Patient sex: M
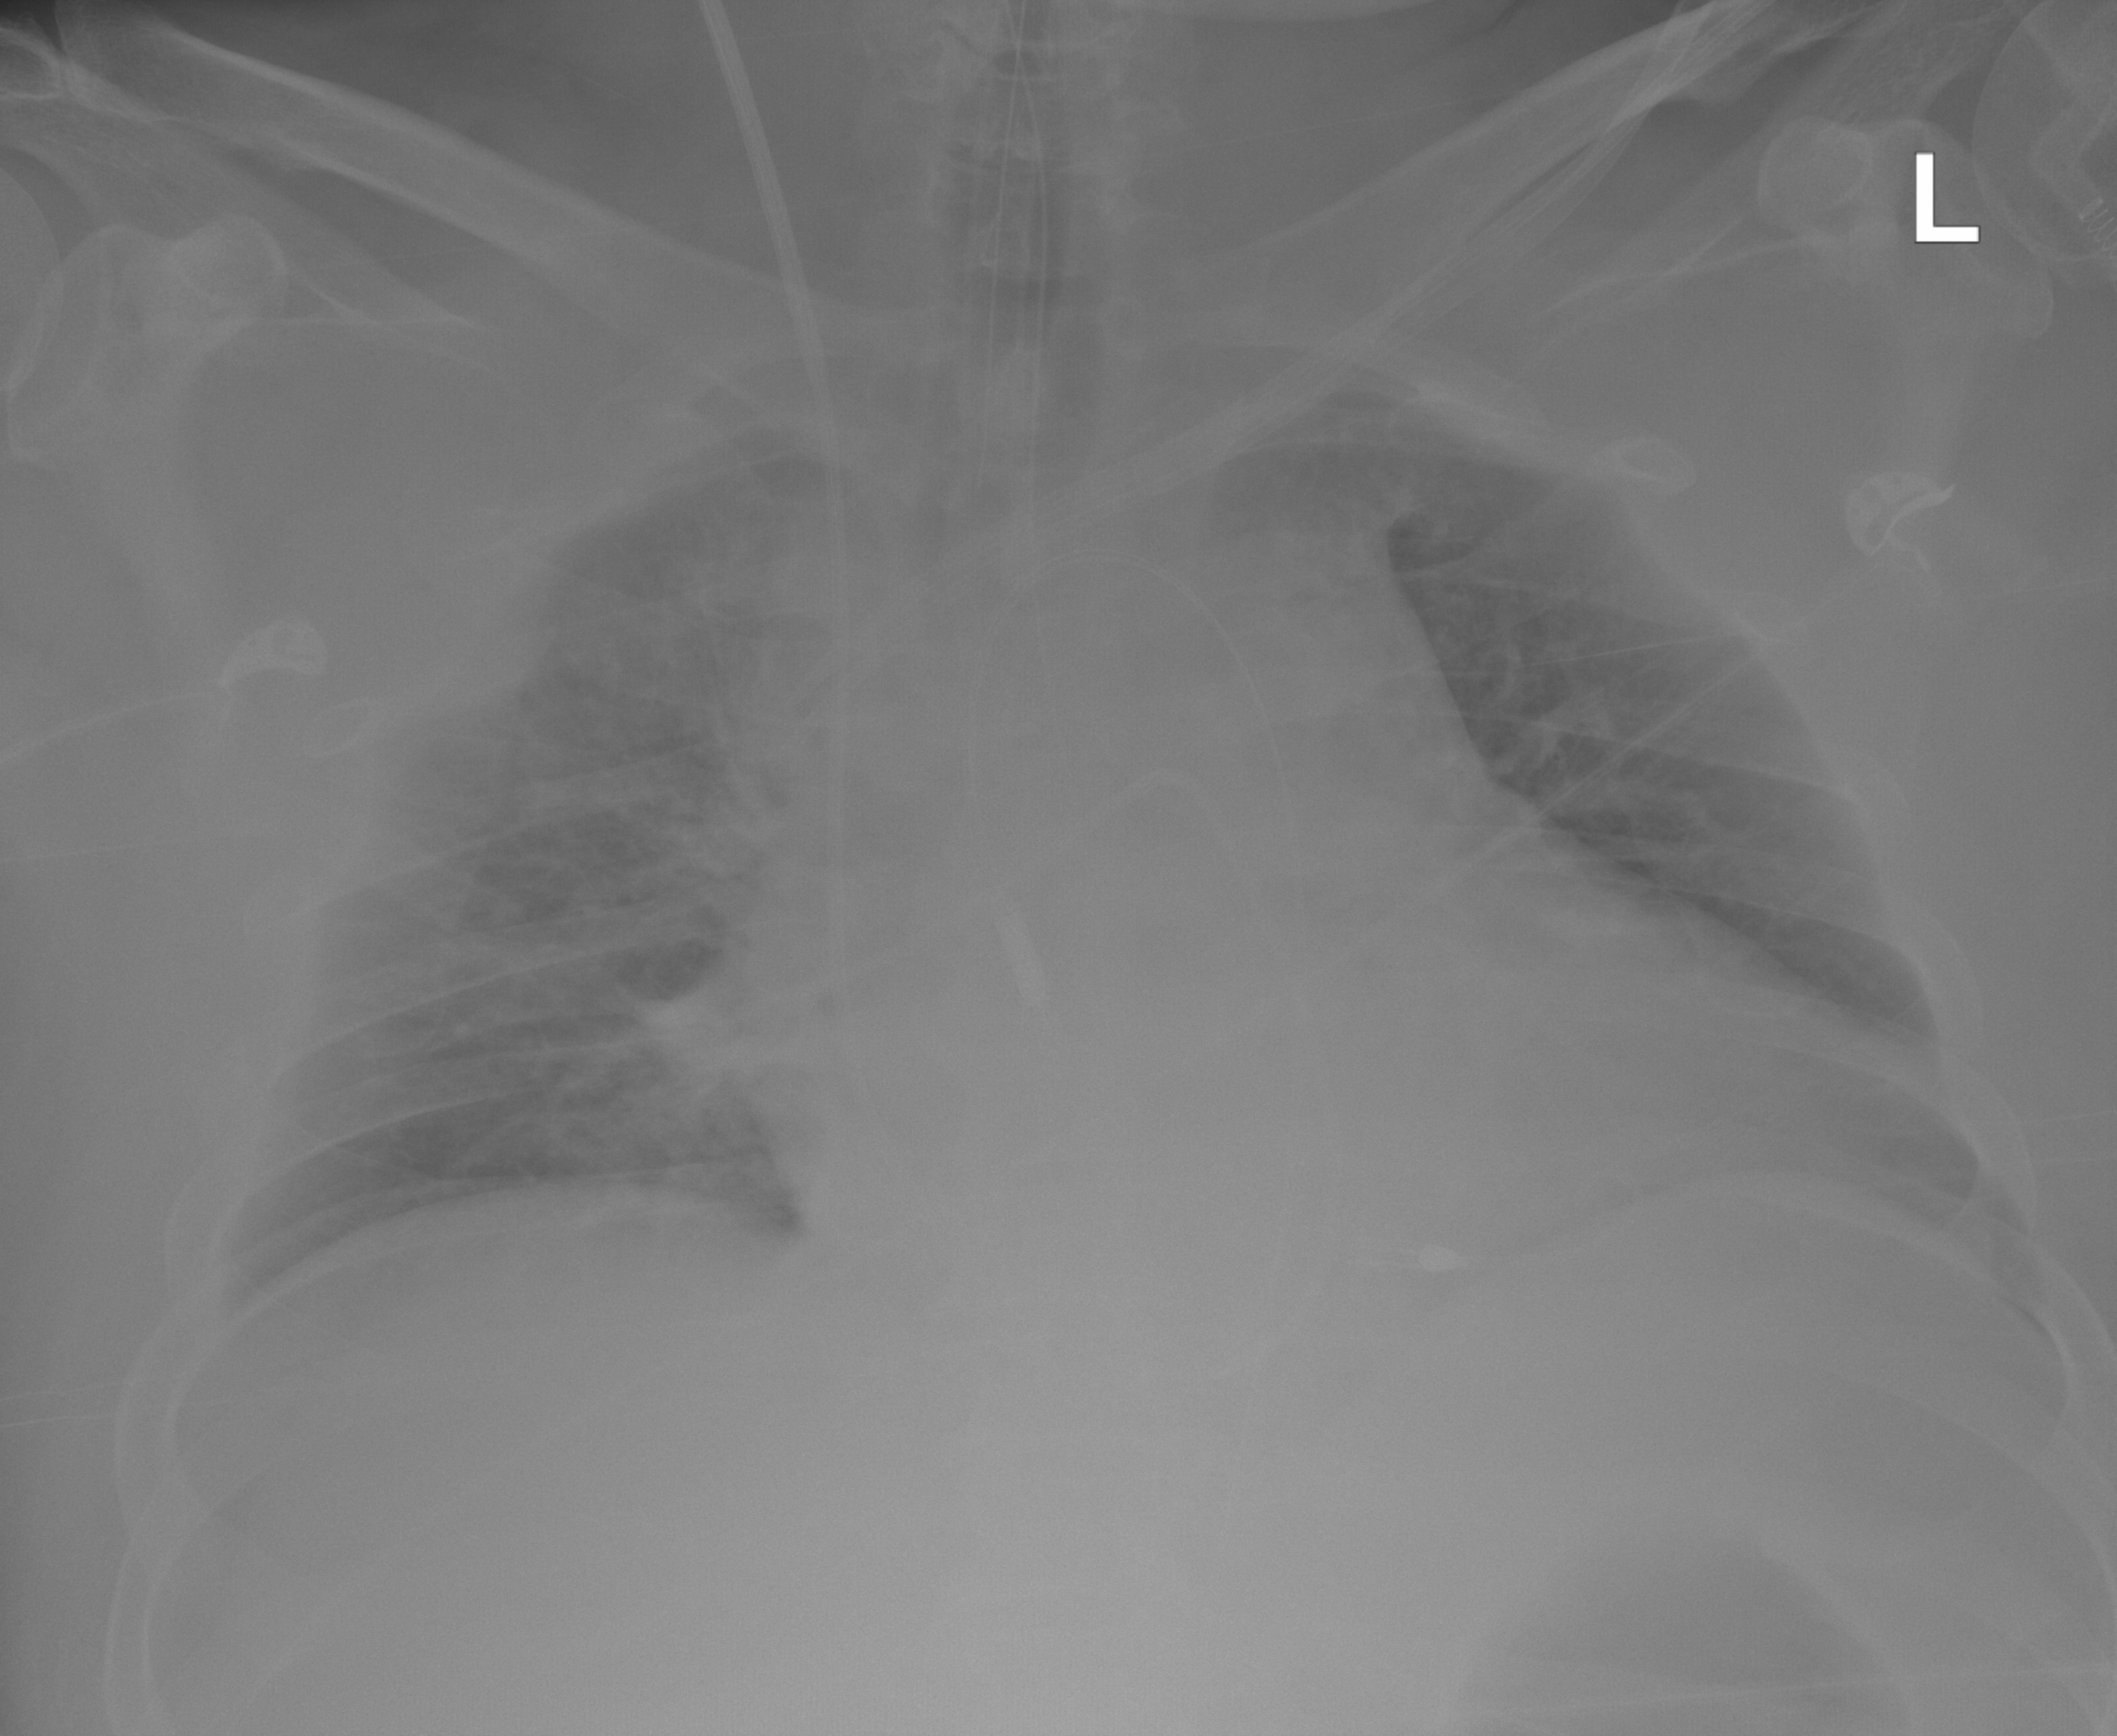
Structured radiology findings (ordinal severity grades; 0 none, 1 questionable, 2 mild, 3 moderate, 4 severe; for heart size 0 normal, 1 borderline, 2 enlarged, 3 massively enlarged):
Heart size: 2
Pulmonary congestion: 0
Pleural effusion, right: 0
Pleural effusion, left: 0
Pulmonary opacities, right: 2
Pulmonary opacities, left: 0
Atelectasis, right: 0
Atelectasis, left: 0